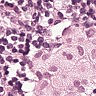
Metastatic tissue present: yes